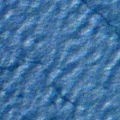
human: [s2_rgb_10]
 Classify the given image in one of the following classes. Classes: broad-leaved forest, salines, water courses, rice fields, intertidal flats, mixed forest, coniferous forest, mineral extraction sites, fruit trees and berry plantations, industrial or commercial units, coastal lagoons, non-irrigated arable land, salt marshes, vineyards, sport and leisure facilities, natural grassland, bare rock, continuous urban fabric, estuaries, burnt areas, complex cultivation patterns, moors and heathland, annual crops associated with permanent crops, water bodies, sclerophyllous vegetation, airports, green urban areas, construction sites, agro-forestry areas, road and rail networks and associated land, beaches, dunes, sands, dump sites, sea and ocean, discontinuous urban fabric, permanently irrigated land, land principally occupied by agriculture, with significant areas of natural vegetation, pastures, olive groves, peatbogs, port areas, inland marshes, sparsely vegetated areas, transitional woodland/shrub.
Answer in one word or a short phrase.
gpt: sea and ocean